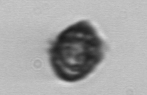
Label: Kryptoperidinium_triquetrum